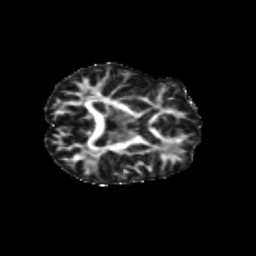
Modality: FA
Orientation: axial
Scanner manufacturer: siemens
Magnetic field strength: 3 T
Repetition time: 9.2 s
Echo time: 0.084 s